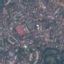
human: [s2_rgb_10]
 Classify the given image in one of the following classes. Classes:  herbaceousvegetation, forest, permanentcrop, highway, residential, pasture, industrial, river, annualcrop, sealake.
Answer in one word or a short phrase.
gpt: Residential